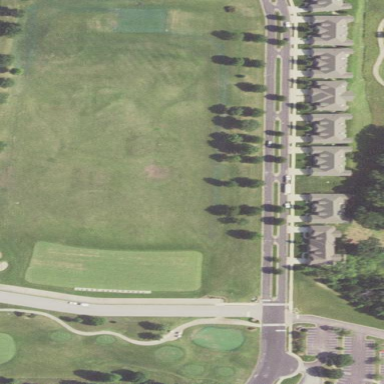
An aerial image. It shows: Grassy area used as driving range for golf.